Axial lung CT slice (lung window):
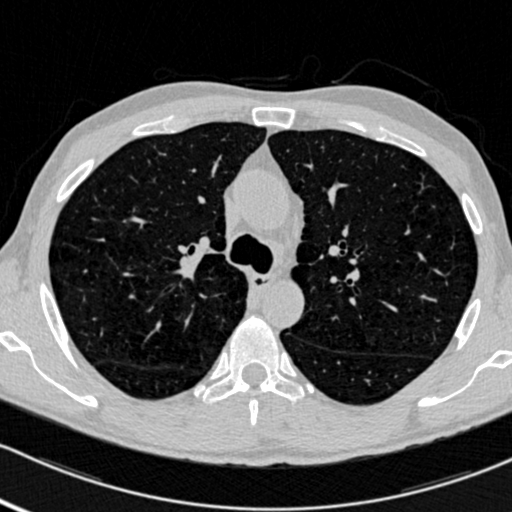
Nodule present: no